Field crop: maize
Growth stage: 2
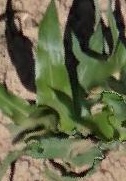
Species: maize